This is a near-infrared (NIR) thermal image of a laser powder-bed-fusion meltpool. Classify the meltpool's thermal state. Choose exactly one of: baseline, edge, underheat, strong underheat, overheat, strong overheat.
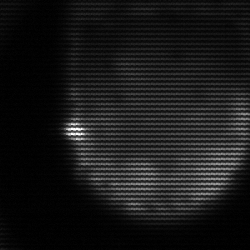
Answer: edge